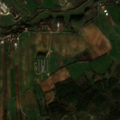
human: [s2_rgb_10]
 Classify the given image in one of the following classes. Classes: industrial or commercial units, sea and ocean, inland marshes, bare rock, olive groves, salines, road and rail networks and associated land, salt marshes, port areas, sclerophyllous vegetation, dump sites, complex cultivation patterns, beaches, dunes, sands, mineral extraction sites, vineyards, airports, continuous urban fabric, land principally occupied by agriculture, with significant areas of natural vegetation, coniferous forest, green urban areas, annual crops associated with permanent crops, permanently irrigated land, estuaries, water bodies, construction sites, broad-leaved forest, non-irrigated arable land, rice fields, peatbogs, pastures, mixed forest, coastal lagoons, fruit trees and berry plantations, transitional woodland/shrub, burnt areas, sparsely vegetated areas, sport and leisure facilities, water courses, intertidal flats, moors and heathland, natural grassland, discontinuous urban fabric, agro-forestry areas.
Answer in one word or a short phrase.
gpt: non-irrigated arable land, annual crops associated with permanent crops, land principally occupied by agriculture, with significant areas of natural vegetation